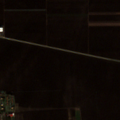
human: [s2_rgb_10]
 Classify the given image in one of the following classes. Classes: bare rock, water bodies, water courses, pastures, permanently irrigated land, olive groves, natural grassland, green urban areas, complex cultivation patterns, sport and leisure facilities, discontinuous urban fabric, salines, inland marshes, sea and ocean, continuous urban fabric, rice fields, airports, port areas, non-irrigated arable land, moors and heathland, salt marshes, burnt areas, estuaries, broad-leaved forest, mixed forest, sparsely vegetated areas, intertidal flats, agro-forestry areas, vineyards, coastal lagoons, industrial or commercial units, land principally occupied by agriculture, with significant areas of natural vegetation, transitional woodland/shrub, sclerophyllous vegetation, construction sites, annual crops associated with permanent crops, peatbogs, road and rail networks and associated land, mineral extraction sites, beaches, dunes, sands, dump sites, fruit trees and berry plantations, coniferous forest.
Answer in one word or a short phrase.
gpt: industrial or commercial units, non-irrigated arable land